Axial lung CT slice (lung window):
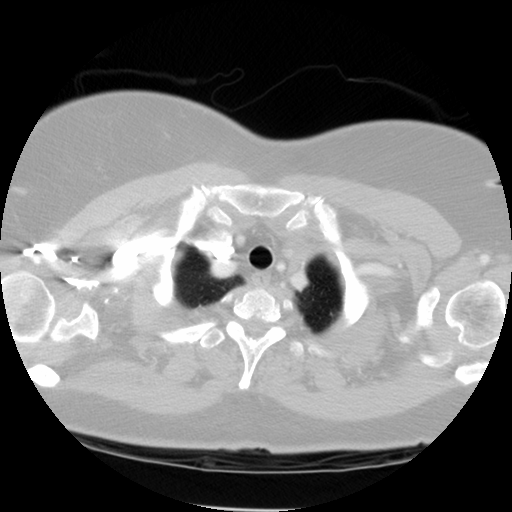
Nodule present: no